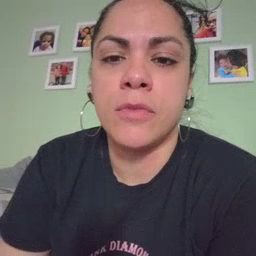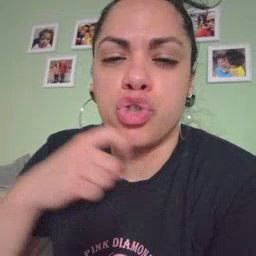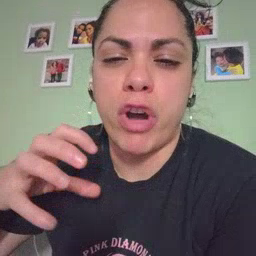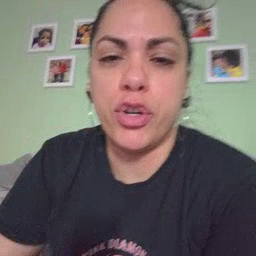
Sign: dryer